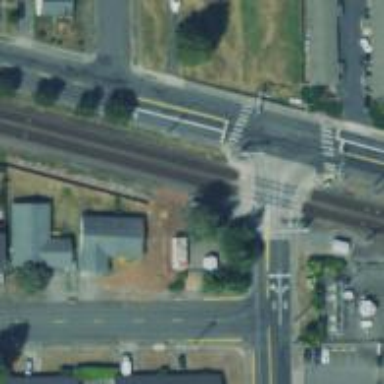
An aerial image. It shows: Railway crossing with lights and saltire markings.